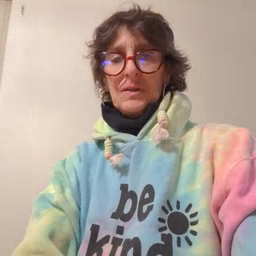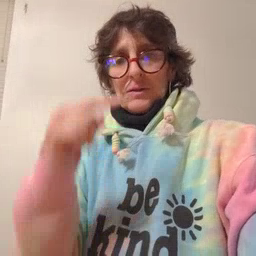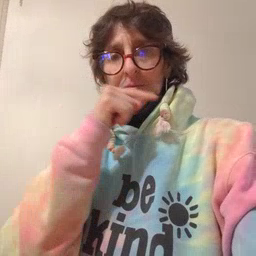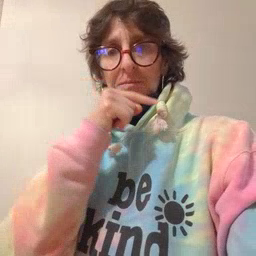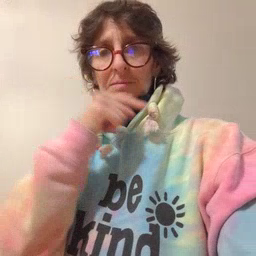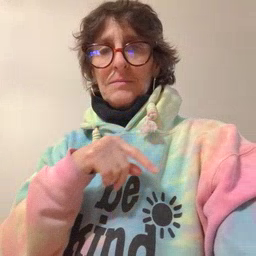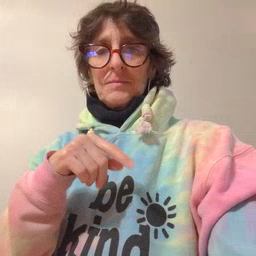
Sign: toothbrush